Interaction volume radius: 5 \u00c5
Interaction volume height: 40 \u00c5
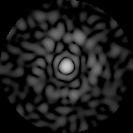
Disorder parameter: 0.8393